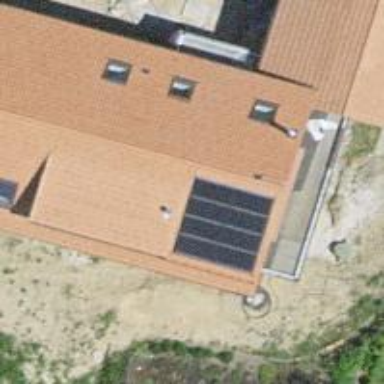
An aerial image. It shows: Solar power generator with photovoltaic panels.